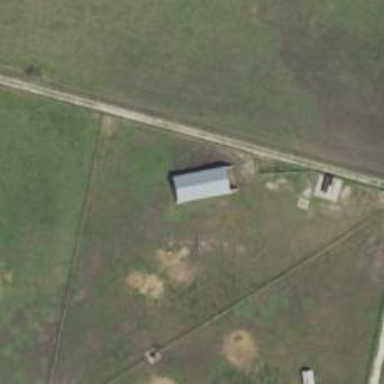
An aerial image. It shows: Military bunker for protection and defense.